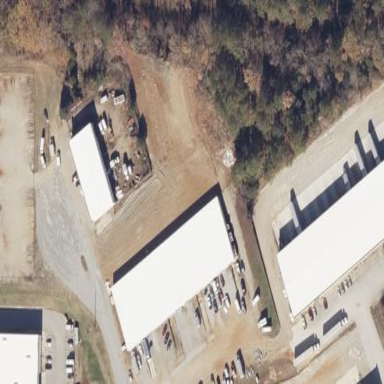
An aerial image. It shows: Commercial building.